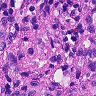
Metastatic tissue present: no